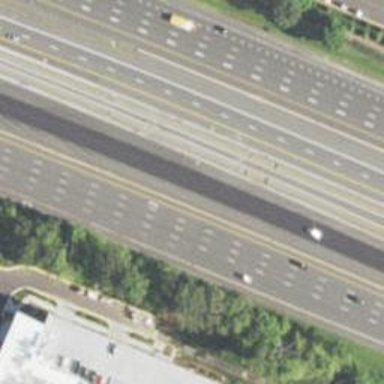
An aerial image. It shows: Asphalt motorway.